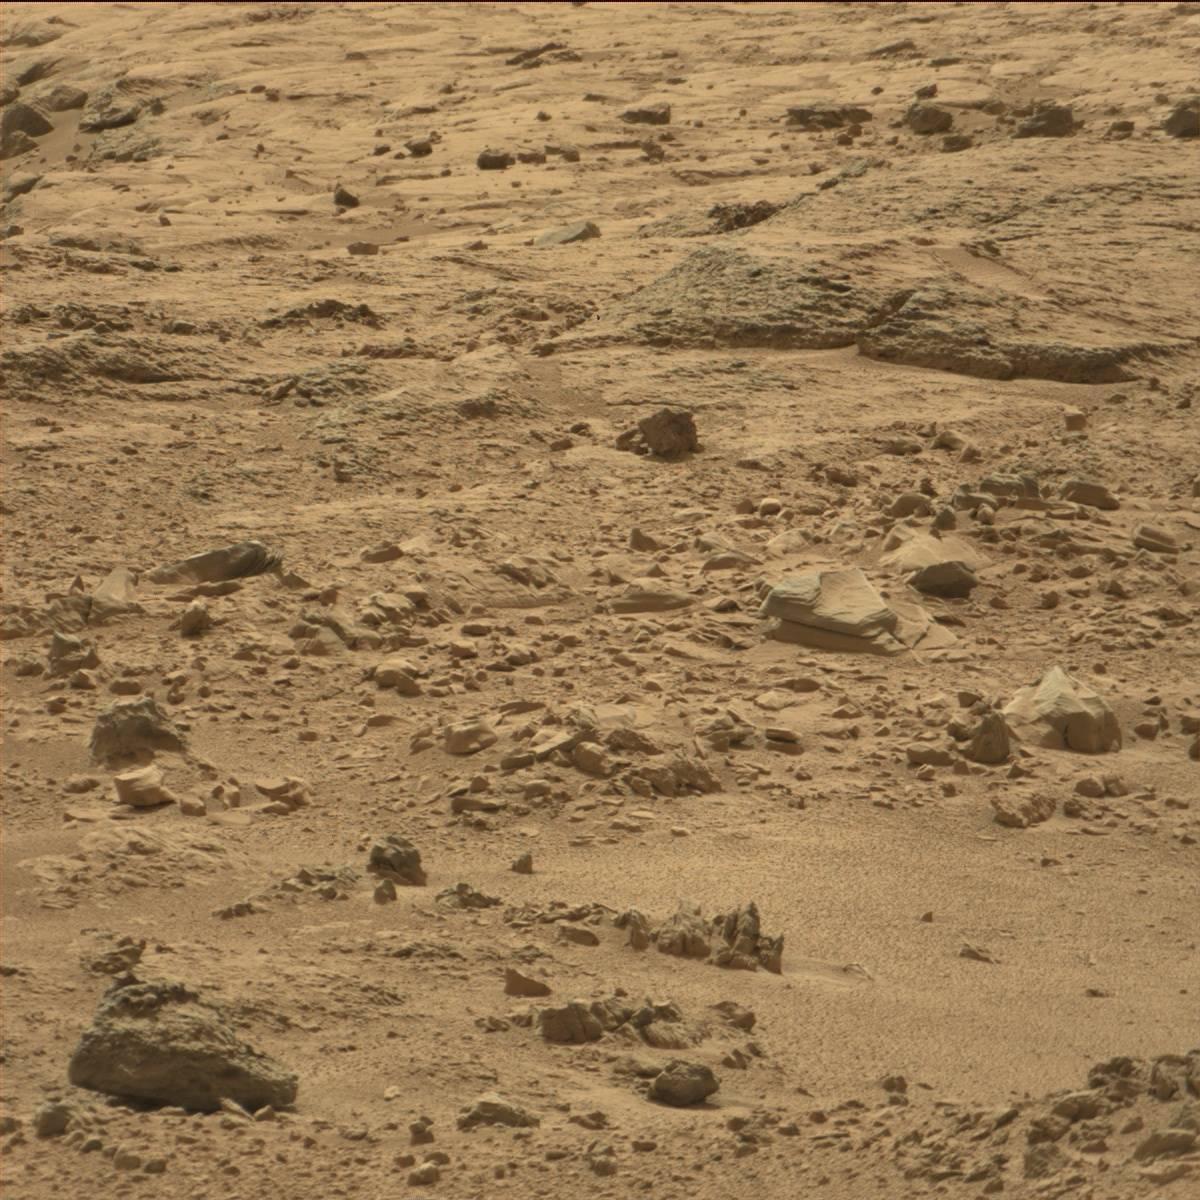
Terrain classes present: Bedrock, Rock, Sand / Soil